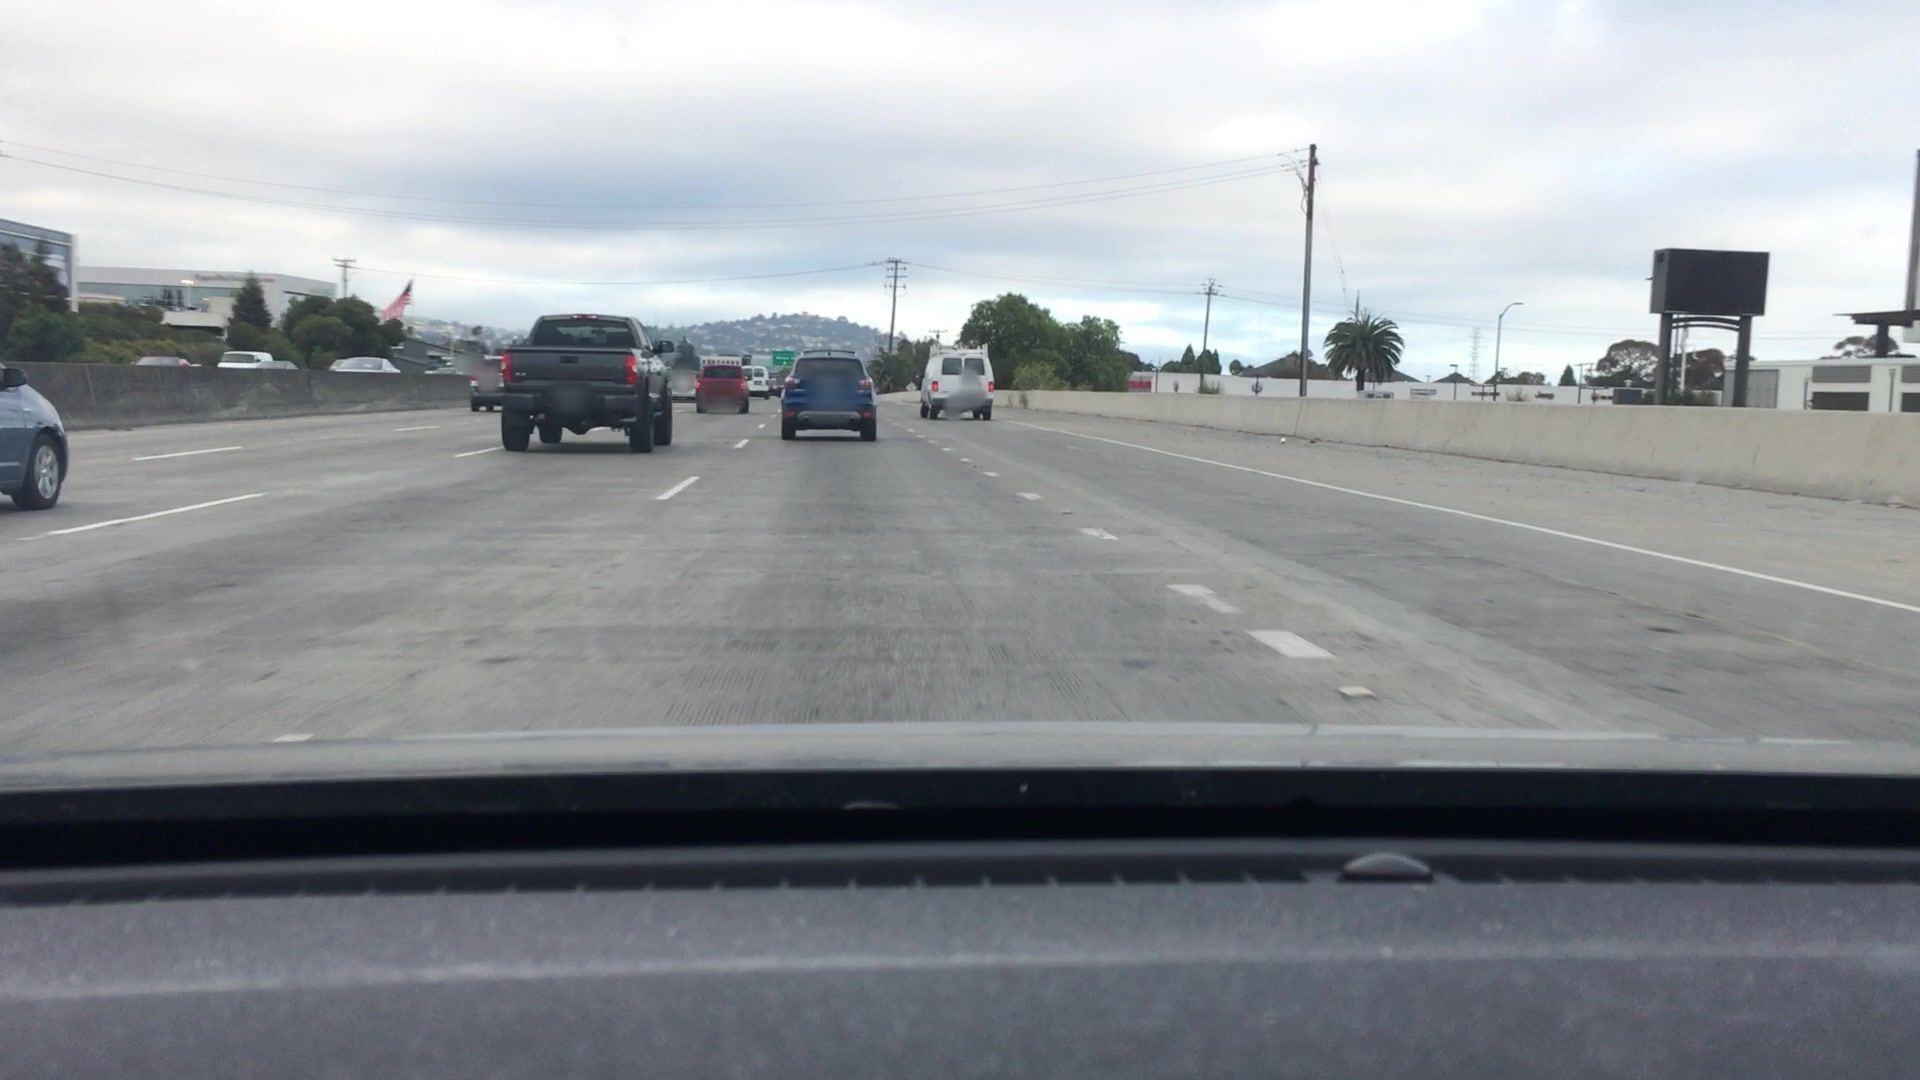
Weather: cloudy
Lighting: day
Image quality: good
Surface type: driving surface
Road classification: motorway
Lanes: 5
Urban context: suburban or peri-urban
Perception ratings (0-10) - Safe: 1.72, Lively: 0.72, Beautiful: 2.15, Boring: 4.84, Depressing: 8.64, Wealthy: 0.96